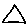
Label: triangle